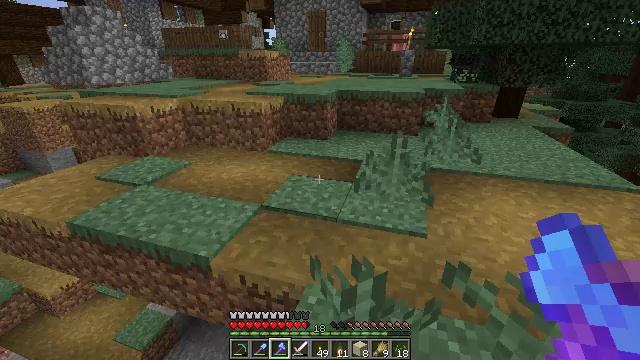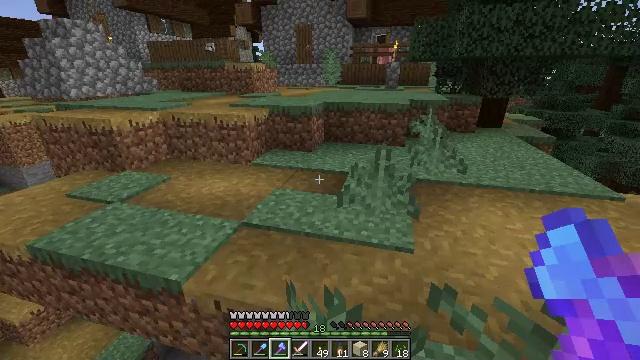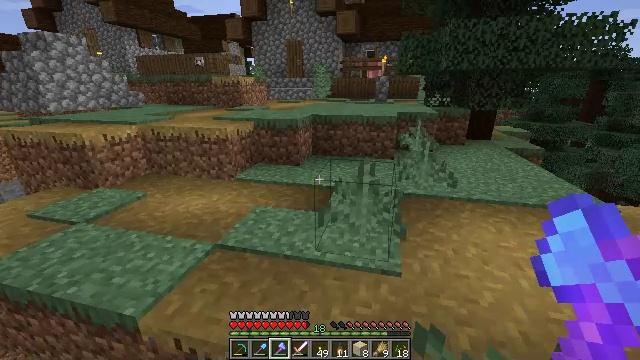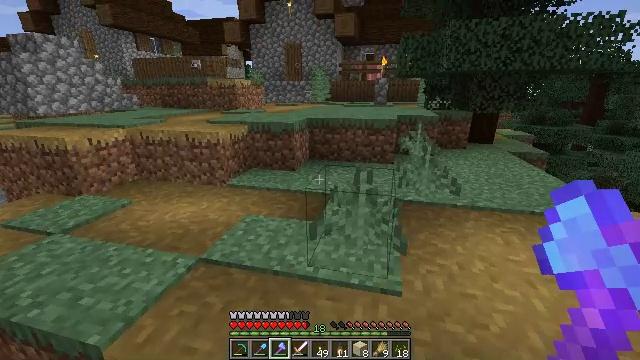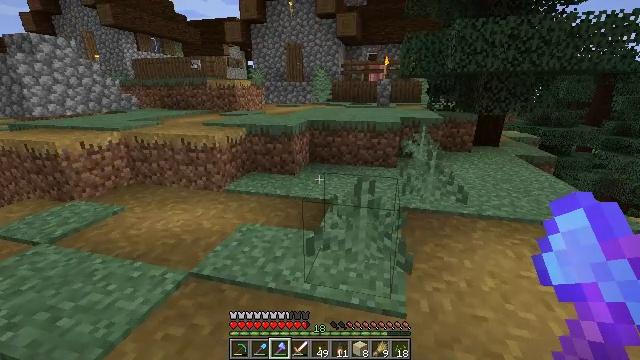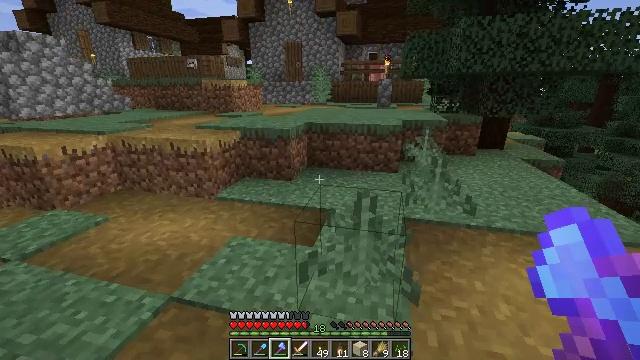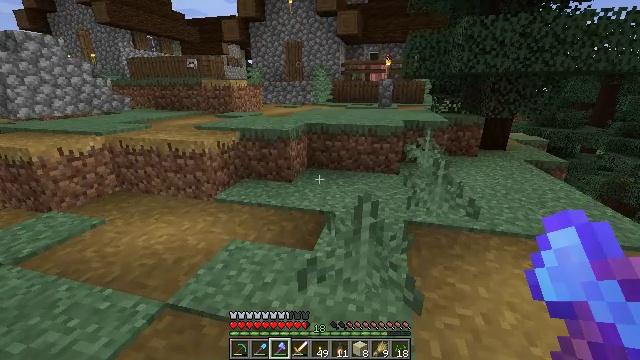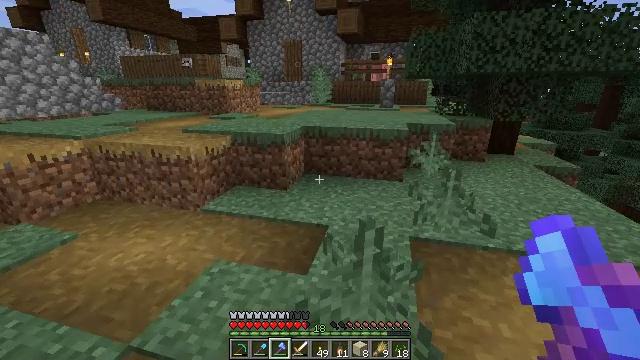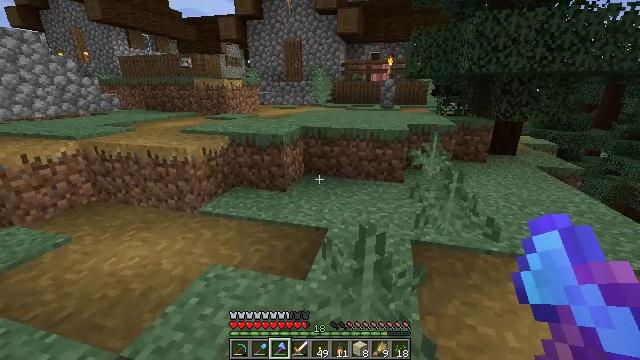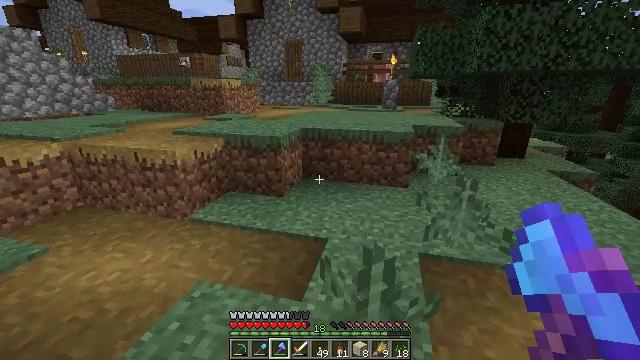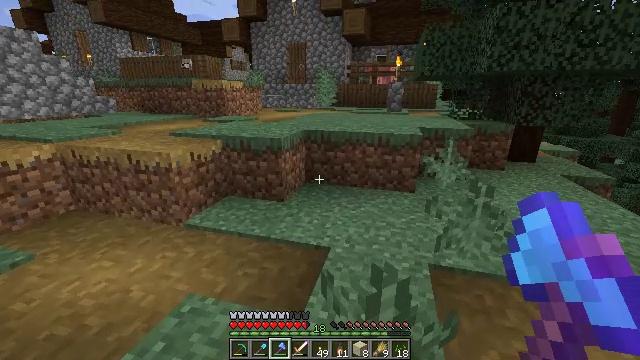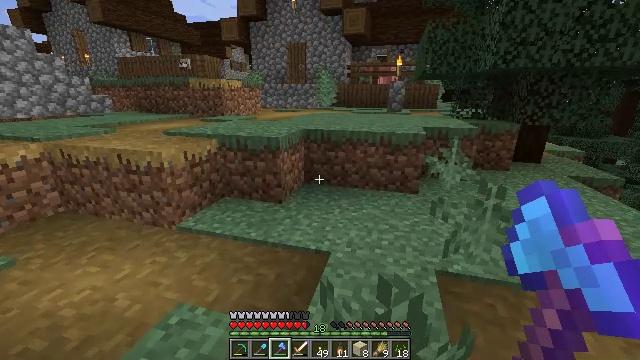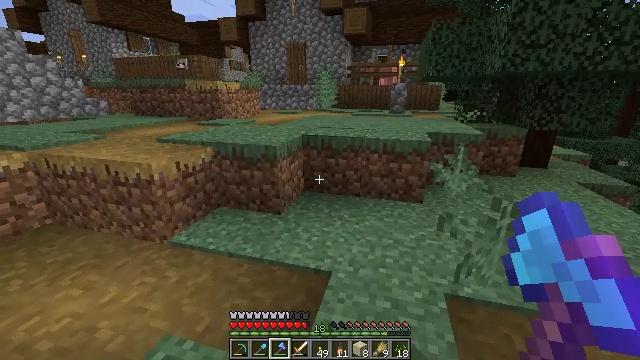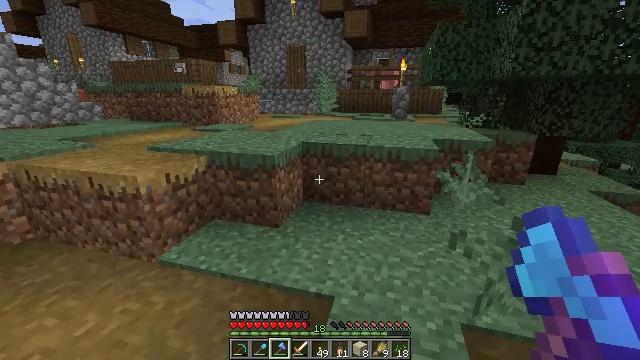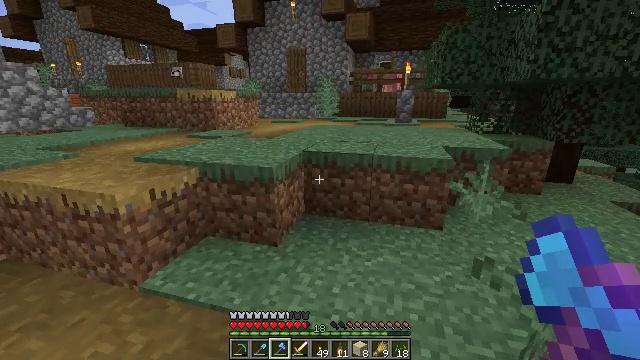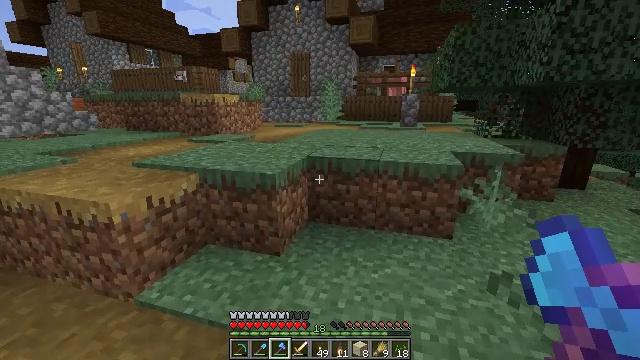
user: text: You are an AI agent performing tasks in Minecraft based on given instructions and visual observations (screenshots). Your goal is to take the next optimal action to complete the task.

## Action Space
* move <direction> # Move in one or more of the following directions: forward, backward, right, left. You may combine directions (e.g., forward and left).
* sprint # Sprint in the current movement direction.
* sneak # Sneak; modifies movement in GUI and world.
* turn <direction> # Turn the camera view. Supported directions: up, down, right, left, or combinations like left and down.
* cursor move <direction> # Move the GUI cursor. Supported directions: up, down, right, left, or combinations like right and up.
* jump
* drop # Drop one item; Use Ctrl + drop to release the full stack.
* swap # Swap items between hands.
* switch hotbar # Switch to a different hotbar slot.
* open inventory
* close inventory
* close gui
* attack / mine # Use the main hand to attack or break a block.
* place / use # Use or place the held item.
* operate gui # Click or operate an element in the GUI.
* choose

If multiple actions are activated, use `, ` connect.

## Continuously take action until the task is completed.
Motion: motion action
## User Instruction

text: Gather materials from the sweet berry bush.
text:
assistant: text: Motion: move forward and move right, turn right and up
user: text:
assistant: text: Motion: move forward, turn right and up
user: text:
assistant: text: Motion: move forward
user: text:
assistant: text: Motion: move forward
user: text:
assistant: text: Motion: move forward
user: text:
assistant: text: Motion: move forward
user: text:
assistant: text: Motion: move forward
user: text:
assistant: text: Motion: move forward
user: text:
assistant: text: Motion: move forward
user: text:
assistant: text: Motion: move forward
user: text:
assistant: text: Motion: move forward
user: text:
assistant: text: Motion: move forward
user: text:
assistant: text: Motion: move forward
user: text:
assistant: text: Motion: move forward
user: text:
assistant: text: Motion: move forward
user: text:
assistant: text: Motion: move forward, turn left
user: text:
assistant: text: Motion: move forward
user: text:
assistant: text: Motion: move forward
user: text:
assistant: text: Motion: move forward
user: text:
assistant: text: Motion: move forward
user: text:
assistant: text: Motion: move forward
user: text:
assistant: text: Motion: move forward
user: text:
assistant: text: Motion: move forward
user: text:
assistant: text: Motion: move forward, jump
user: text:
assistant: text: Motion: move forward, jump
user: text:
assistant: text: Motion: move forward, jump
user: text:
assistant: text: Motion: move forward, jump
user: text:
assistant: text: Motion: move forward, jump
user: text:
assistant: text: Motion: move forward
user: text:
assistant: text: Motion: move forward